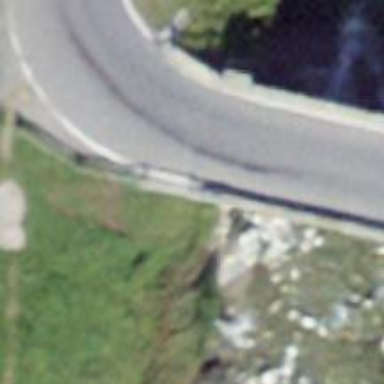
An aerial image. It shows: Secondary road on asphalt bridge designed for downhill skiing.